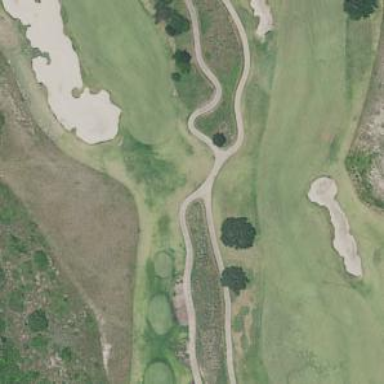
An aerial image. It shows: Service road used as golf cart path.